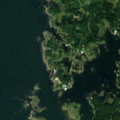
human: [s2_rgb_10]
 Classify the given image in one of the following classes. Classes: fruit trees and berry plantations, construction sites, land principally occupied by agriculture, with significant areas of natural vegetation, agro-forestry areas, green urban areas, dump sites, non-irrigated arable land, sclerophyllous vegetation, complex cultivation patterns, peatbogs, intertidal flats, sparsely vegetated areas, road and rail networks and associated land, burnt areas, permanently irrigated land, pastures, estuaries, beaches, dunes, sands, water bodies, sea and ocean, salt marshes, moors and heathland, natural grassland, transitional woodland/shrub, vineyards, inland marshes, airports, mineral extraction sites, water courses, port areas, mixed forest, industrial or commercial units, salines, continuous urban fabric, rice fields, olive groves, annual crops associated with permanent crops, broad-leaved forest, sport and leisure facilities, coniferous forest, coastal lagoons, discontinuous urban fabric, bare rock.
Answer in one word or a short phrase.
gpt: mixed forest, transitional woodland/shrub, sea and ocean